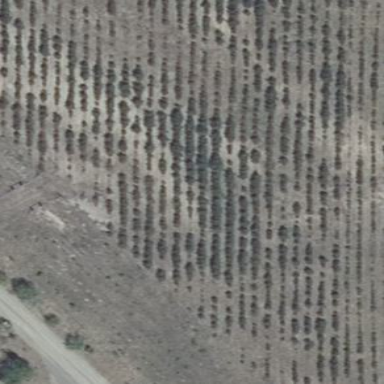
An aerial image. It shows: Fence enclosing scrubland area.